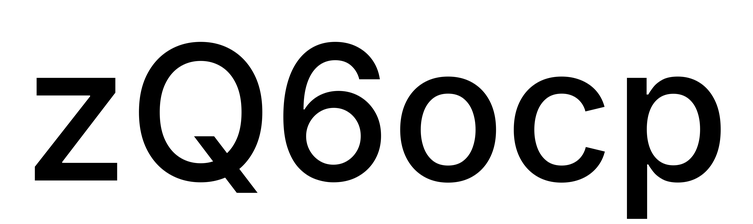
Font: Inter_Medium